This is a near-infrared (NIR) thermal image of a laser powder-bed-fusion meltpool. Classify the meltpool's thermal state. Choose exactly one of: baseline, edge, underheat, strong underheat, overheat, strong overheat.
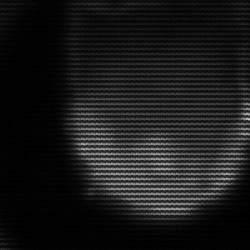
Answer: edge